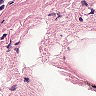
Metastatic tissue present: no